Aerial crown-view tile of a tropical tree (Barro Colorado Island, Panama), acquired 20250217:
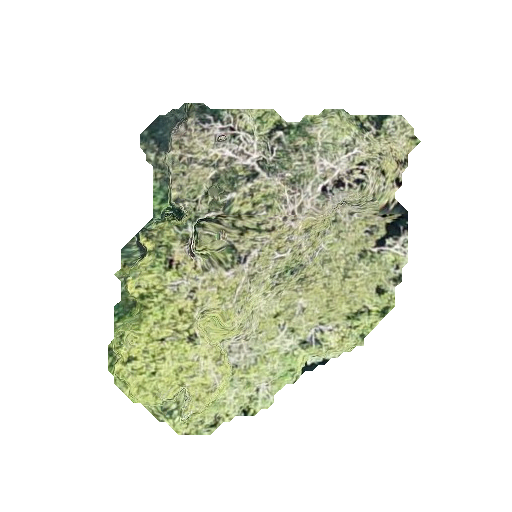
Species: Astronium graveolens
GBIF accepted scientific name: Astronium graveolens
Crown area: 109.726 m²